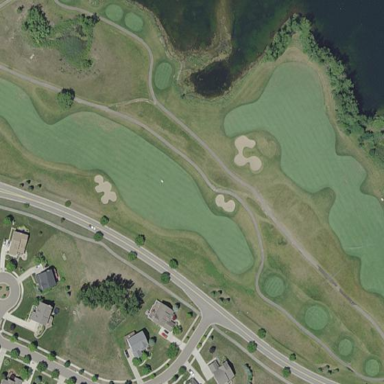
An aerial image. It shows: Rough grassy area used for golf.